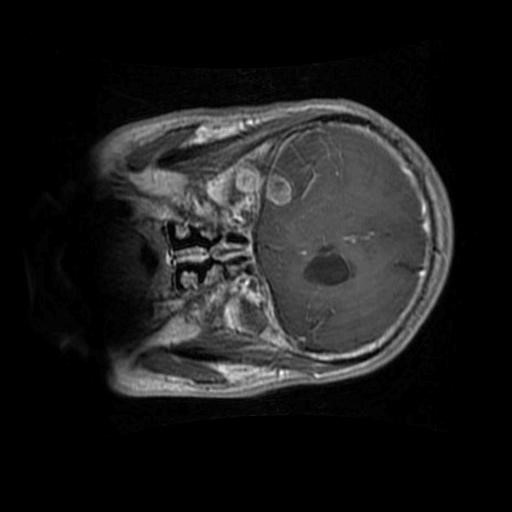
Label: brain_glioma